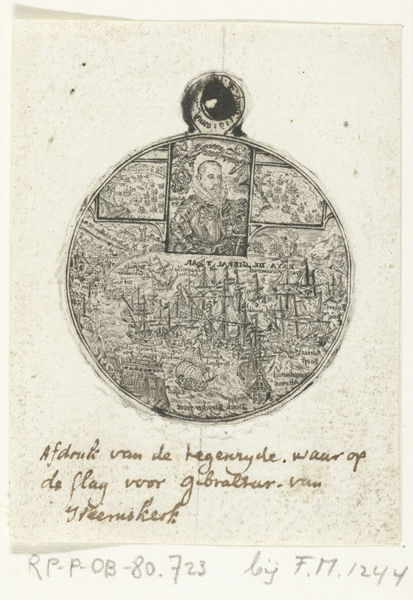
Titel: Afdruk van de penning op het overlijden van Jacob van Heemskerck
Standort: Amsterdam
Institution: Rijksmuseum
Schlagwörter: himmel, gray, grey, portrait, print, man, sea, see, ship, german, armor, spanish, coast, forest, drawing, paper, black and white, battle, french, boats, town, haus, ink, engraving, map, pencil, schiff, harbour, coat of arms, wolken, ships, stamp, dutch, land, page, round, latin, impression, text, compass, words, medallion, schirm, masts, captain, conquistador, explorer, medalion, charm, monograph, poort, gibraltar, o´poort, wassser, lanf, 11244, 1244, cervantes, explorere, masons, impresion